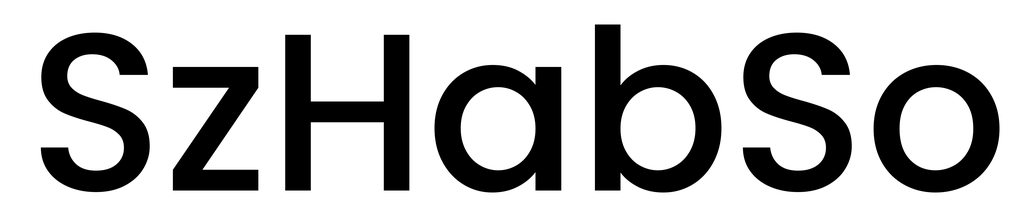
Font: Poppins-Medium